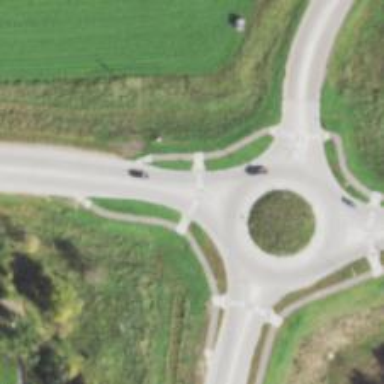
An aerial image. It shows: Crossing on the cycleway.